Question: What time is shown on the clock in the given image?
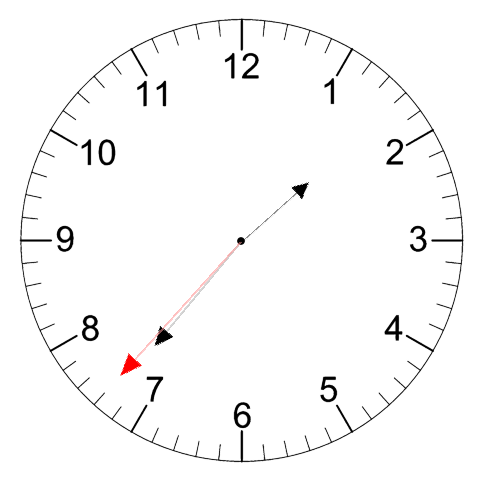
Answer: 01:36:37